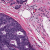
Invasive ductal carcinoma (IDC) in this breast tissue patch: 0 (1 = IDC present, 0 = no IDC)